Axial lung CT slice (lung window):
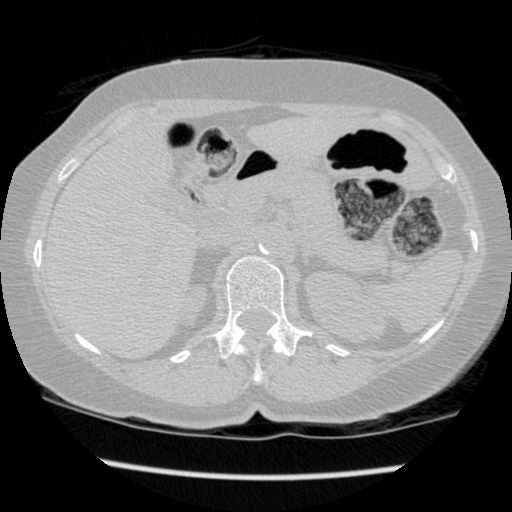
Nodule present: no